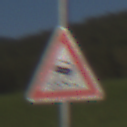
Verkehrszeichen: SchleuderOderRutschgefahr
Umgebung: Outdoor, Nature
Tageszeit: MorningAfternoon
Wetter: PartlyCloudy
Licht: Natural
Jahreszeit: NotSpecified
Kontrast: HighContrast